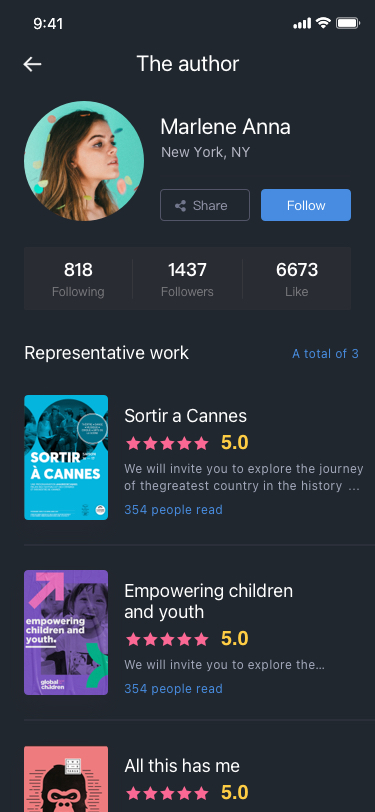
Text in this UI design:
Marlene Anna
New York, NY
Follow
Share
The author
5.0
All this has me
We will invite you to explore the journey
of thegreatest country in the history	…
Representative work
5.0
Sortir a Cannes
We will invite you to explore the journey
of thegreatest country in the history	…
354 people read
5.0
Empowering children
and youth
We will invite you to explore the…
354 people read
A total of 3
Following
818
Followers
1437
Like
6673